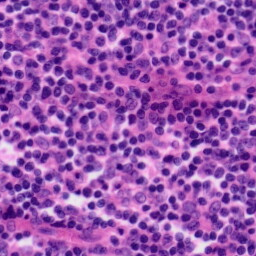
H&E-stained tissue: Tonsil